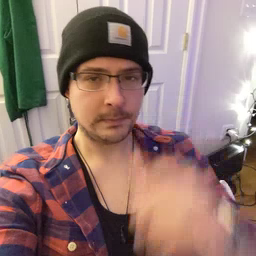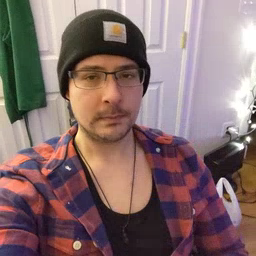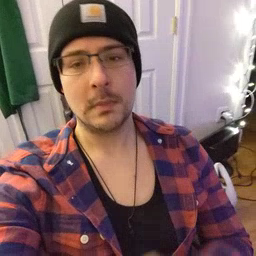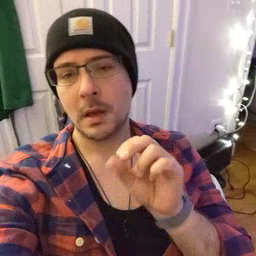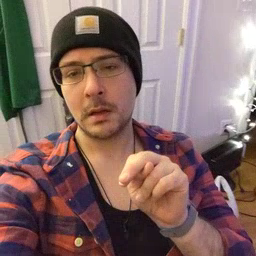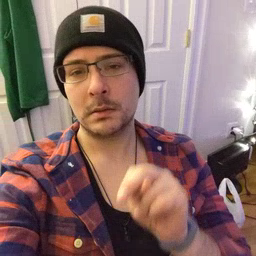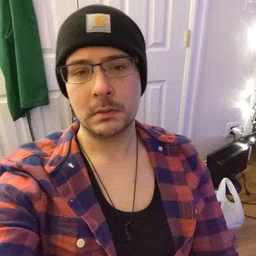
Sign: on